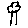
Label: tree